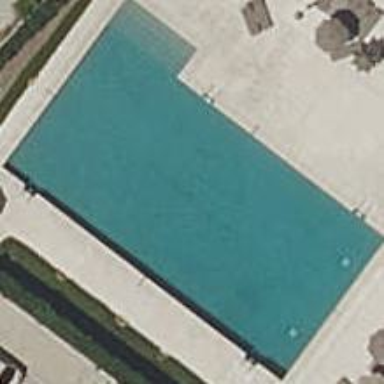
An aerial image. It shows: Swimming pool located in leisure land.